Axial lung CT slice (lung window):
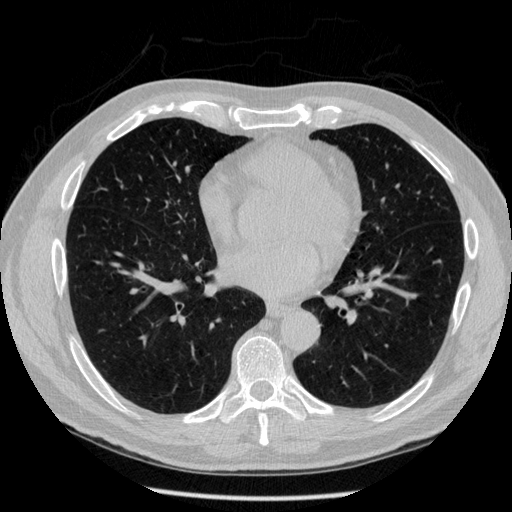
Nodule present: no